Interaction volume radius: 5 \u00c5
Interaction volume height: 10 \u00c5
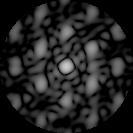
Disorder parameter: 0.3116